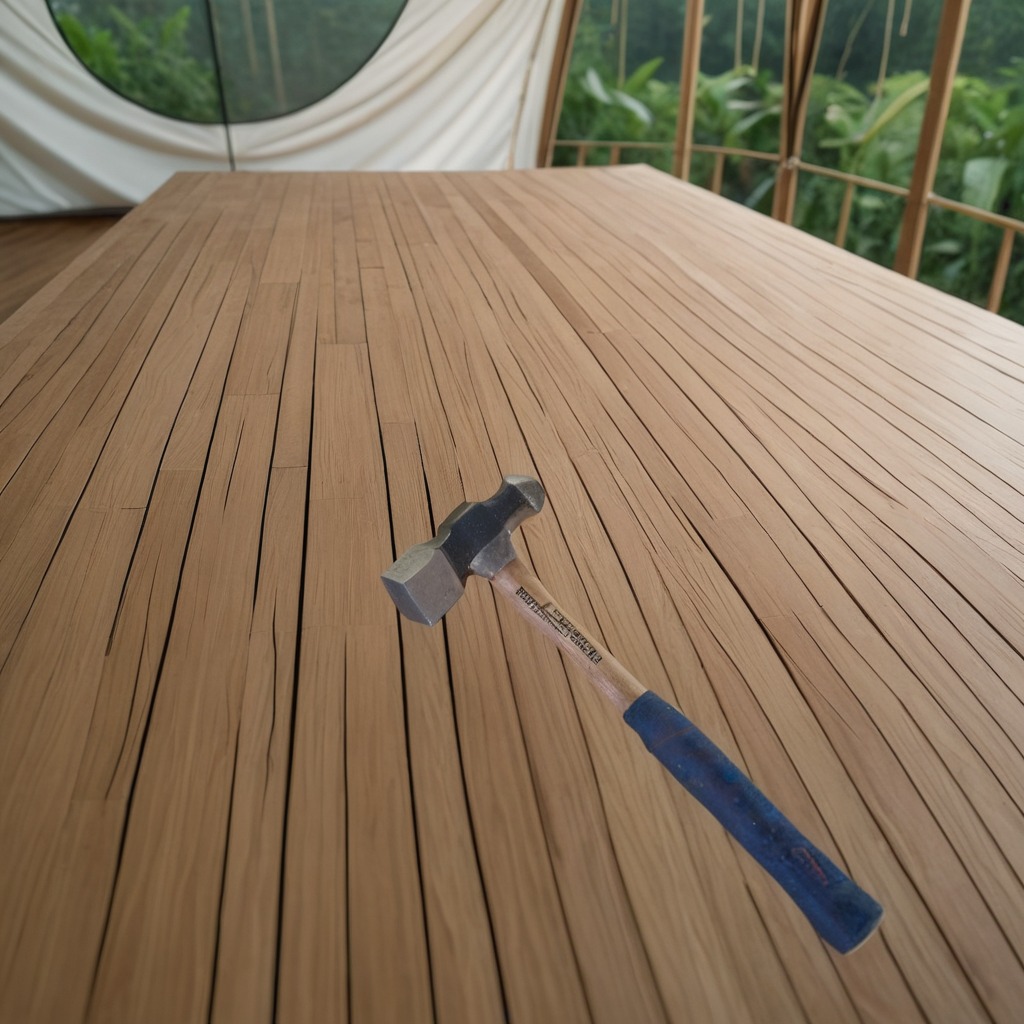
A hammer is lying on the wooden table.